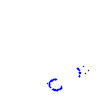
Particle: kaon